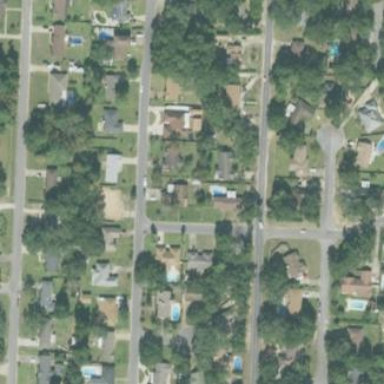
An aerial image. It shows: This residential area consists of single-family homes.